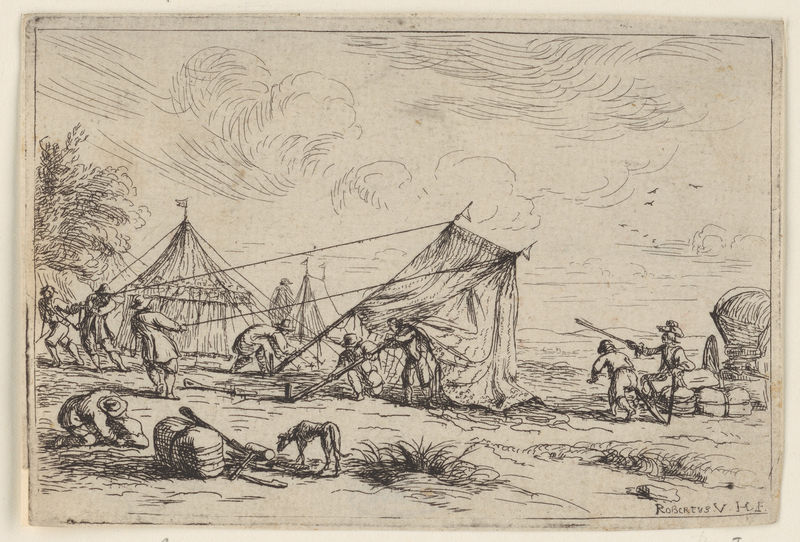
Titel: Opzetten van een tent
Künstler: Robert van den Hoecke
Standort: Amsterdam
Institution: Rijksmuseum
Schlagwörter: baum, himmel, wolken, landschaft, menschen, männer, schwarz, zeichnung, gras, hund, herr, vögel, wind, pflanzen, stock, berge, wagen, sturm, radierung, stich, zirkus, zelt, zelte, ballen, aufrichten, robertus, zeltaufbau